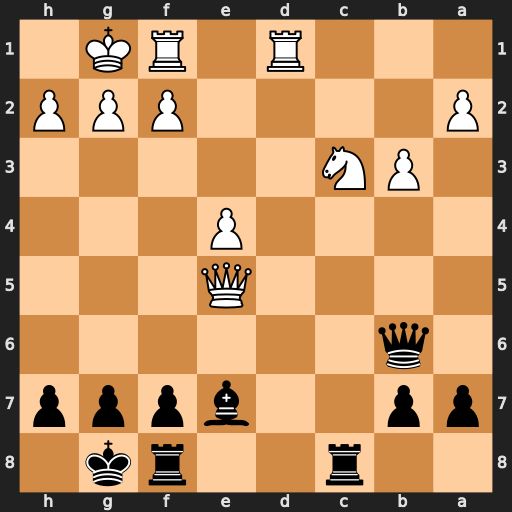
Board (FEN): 2r2rk1/pp2bppp/1q6/4Q3/4P3/1PN5/P4PPP/3R1RK1
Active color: b
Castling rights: -
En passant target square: -
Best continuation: Bf6 Na4 Bxe5 Nxb6 axb6